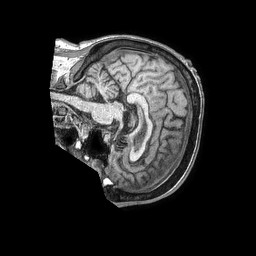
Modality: T1w
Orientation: sagittal
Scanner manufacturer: philips
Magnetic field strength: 1.5 T
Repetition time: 0.007572 s
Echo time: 0.003451 s